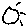
Label: sun